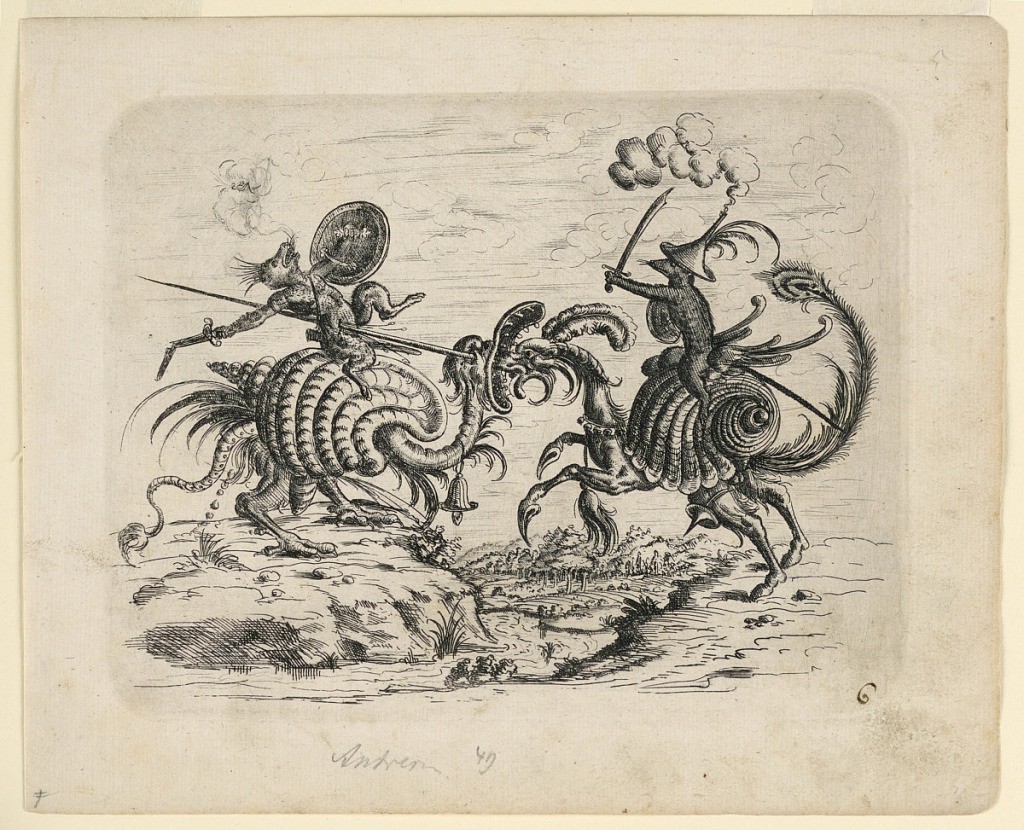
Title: Plate 6, from Neüw Grotteßken Buch (New Grotesque Book)
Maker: Christoph Jamnitzer, German, 1563 - 1618
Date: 1610
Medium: Engraving on laid paper
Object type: Print
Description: Two rat-like beasts, mounted on fantastic snail-shaped horses, joust. A wooded landscape in background.